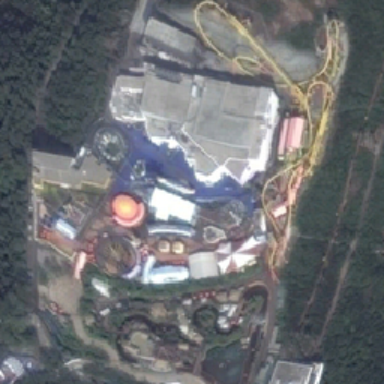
The construction of the park is very high .